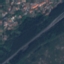
Land use / land cover: Highway